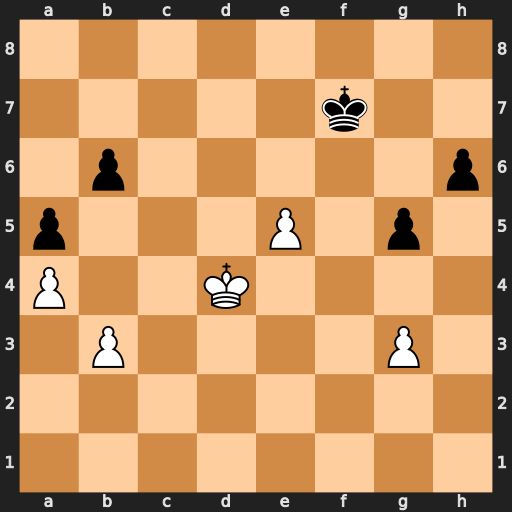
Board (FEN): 8/5k2/1p5p/p3P1p1/P2K4/1P4P1/8/8
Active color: w
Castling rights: -
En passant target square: -
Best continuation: g4 Ke6 Ke4 h5 gxh5